Field crop: maize
Growth stage: 1
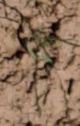
Species: lolium